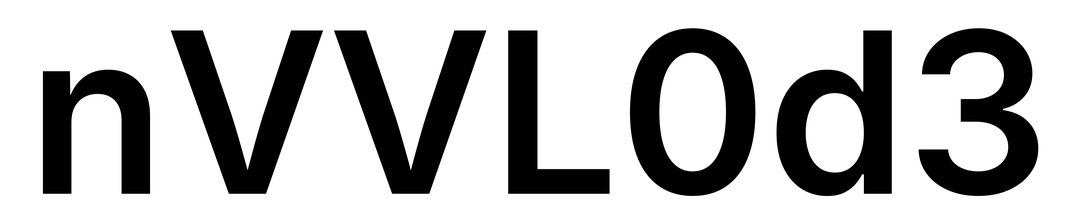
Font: Inter_SemiBold